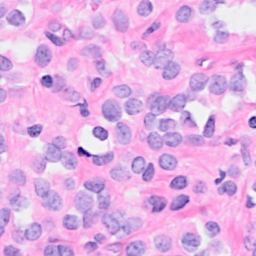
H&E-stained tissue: Breast